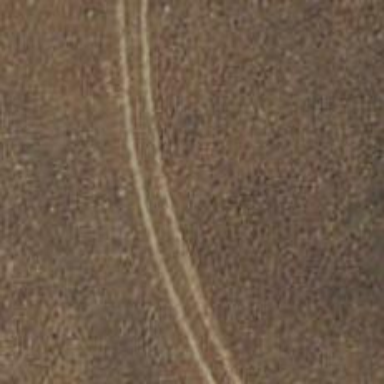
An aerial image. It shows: Unpaved track road.